Question: Let's say we have a long list:
'''
<ul>
<li>one</li>
<li>two</li>
...
<li>fifty-three</li>
</ul>
'''
Even if you specify the height of the ul:
'''
ul {
height: 100px;
}
'''
The li elements will overflow outside of it.
Is it possible to have the elements wrap themselves on the right like a window manager's "list view" or like <URL>.
either through pure CSS or turning to JS.

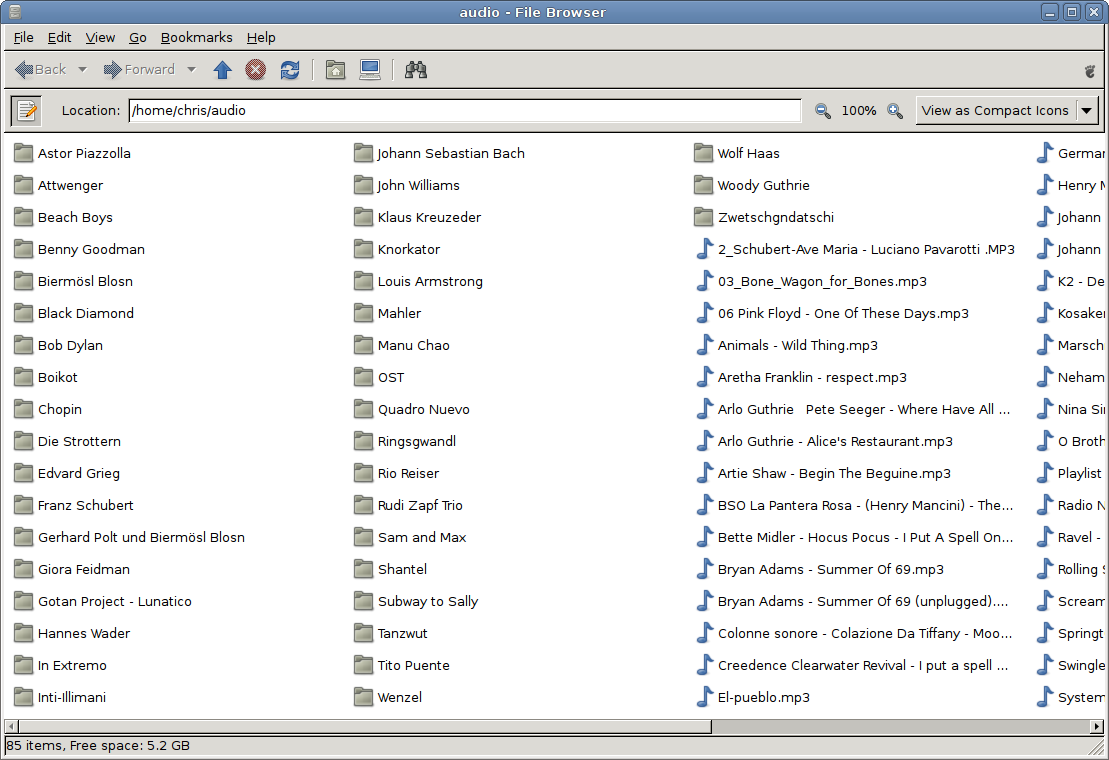
Answer: <URL> is your solution. Unfortunately, they are not widely implemented yet.